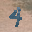
Label: 4